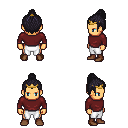
a pixel art fantasy rpg character, male body template, human, tanned skin, maroon long-sleeve shirt, white pants, raven short topknot hairstyle, gold tiara, brown shoes, four views (front, back, left, right), 2x2 character sprite sheet, small pixel art, hard edges, no anti-aliasing